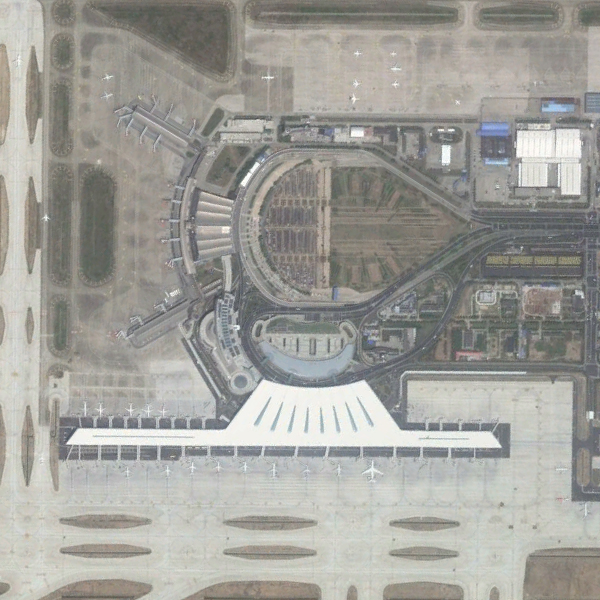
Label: Airport